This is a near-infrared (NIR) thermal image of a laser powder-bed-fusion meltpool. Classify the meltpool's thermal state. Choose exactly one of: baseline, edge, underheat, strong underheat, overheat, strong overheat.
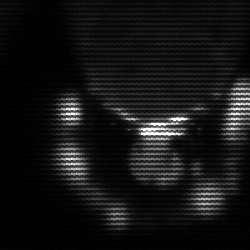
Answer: edge